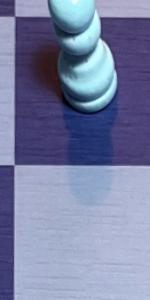
Label: Empty